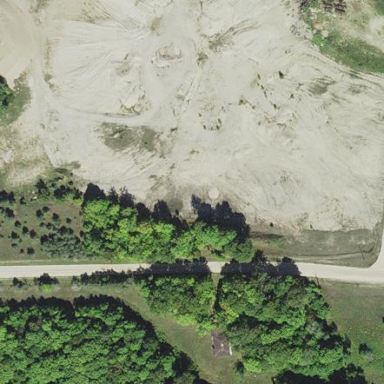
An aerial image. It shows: Quarry extracting sand as natural resource.